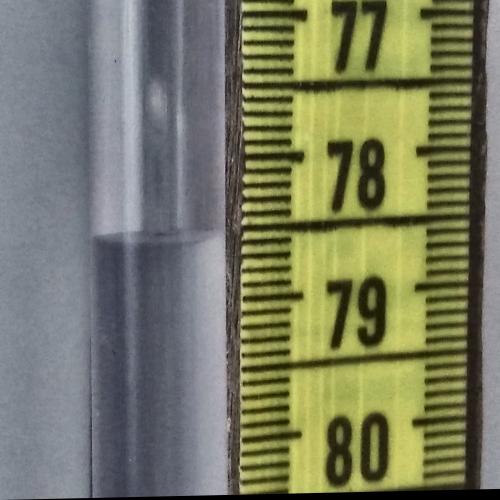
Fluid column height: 78.6 cm